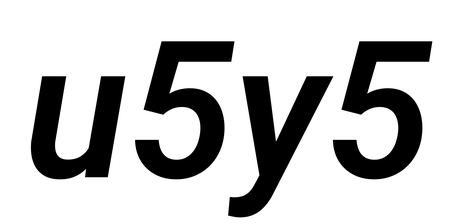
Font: Roboto-Italic_SemiBold_Italic